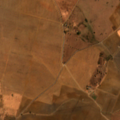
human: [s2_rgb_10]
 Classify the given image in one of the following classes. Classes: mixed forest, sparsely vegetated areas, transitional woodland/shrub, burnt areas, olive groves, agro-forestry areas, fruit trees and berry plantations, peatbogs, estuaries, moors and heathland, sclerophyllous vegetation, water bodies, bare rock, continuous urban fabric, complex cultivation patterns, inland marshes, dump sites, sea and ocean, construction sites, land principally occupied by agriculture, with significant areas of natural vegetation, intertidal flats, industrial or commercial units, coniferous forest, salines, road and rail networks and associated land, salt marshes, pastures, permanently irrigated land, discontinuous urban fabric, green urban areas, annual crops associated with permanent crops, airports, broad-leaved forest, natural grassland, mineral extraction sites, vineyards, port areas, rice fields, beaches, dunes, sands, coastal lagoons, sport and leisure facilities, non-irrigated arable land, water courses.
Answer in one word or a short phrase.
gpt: fruit trees and berry plantations, pastures, annual crops associated with permanent crops